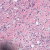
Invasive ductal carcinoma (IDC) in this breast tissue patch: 0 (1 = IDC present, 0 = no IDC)